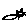
Label: cat